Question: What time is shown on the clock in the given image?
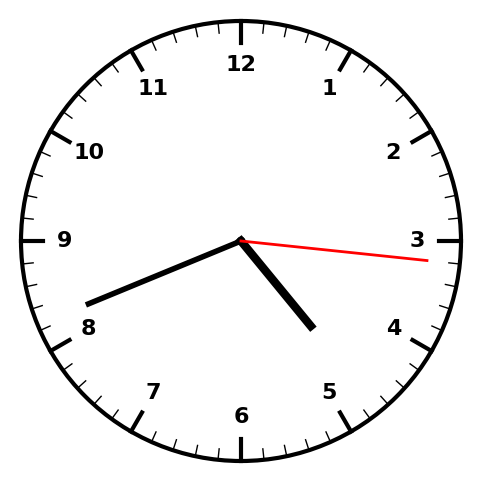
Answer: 04:41:16